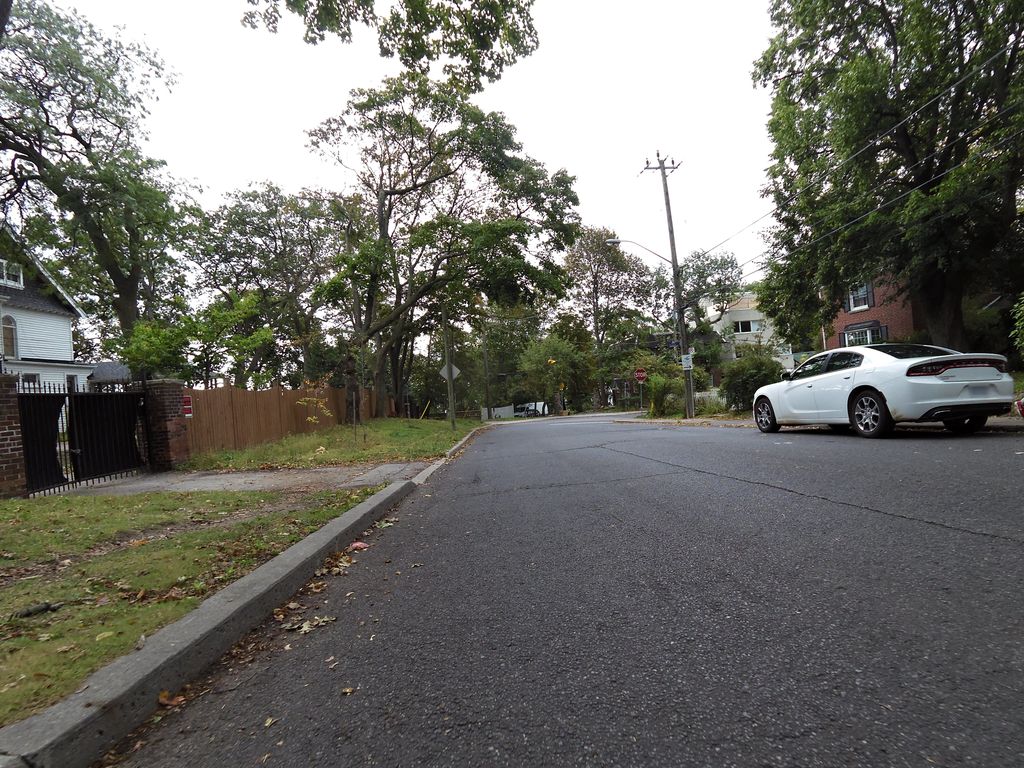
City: toronto